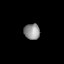
Tissue: lung
Cell type: Myeloid cells
Senescence score: 0.6168
Nuclear area (px): 244
Mean DAPI intensity: 147.316